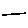
Label: line